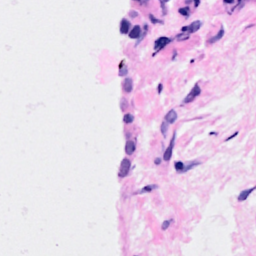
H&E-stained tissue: Breast